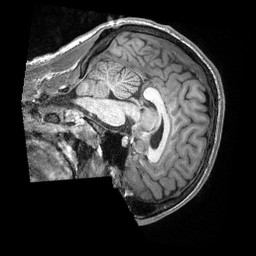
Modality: T1w
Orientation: sagittal
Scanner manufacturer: siemens
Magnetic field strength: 3 T
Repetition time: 2.3 s
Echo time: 0.00308 s